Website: crate-barrel
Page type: delivery-shipping
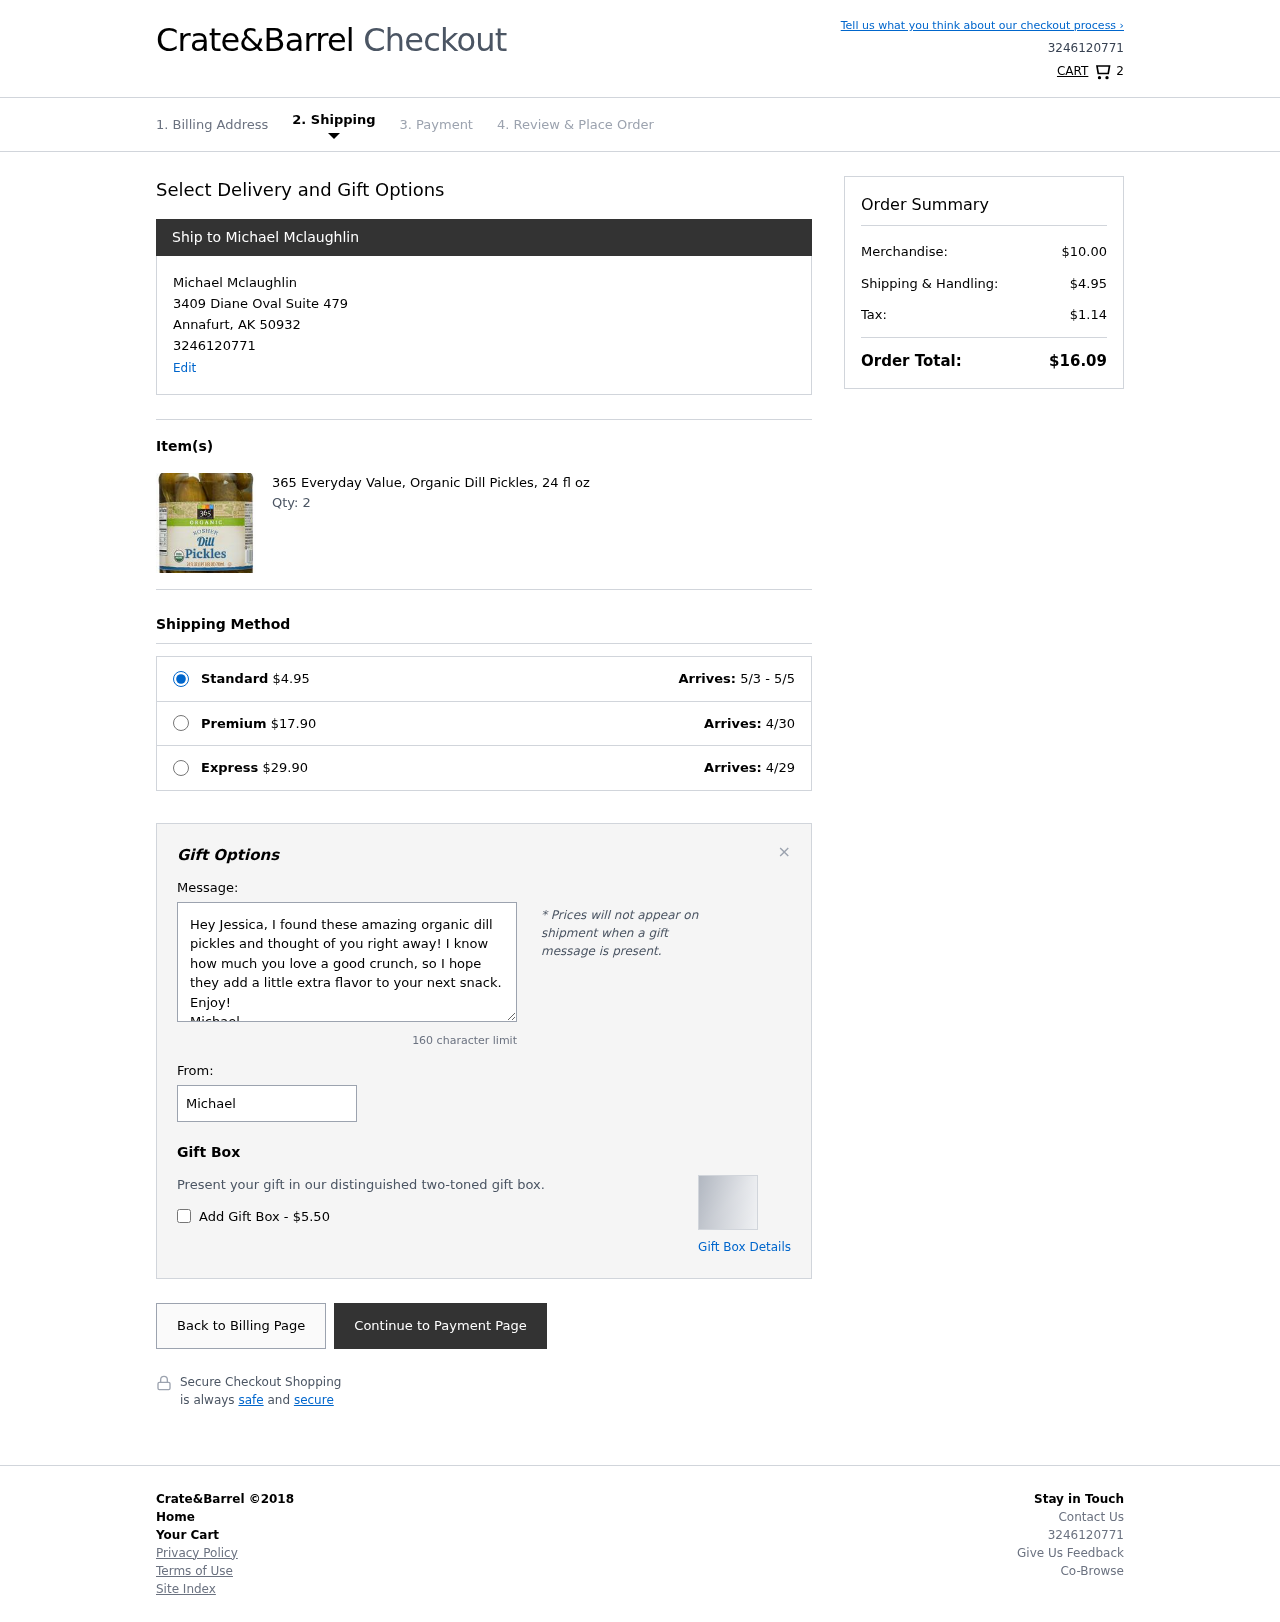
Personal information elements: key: PII_CITY
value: Annafurt
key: PII_FULLNAME
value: Michael Mclaughlin
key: PII_PHONE
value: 3246120771
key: PII_POSTCODE
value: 50932
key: PII_STATE_ABBR
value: AK
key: PII_STREET
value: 3409 Diane Oval Suite 479
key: PII_FIRSTNAME
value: Michael
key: PII_LASTNAME
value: Mclaughlin
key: PII_FULLNAME2
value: Michael Mclaughlin
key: PII_FULLNAME3
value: Michael Mclaughlin
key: PII_FIRSTNAME2
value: Michael
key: PII_FIRSTNAME3
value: Michael
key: PII_LASTNAME2
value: Mclaughlin
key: PII_LASTNAME3
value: Mclaughlin
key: PII_FIRSTNAME_DERIVED
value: Michael
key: PII_LASTNAME_DERIVED
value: Mclaughlin
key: PII_FULLNAME_DERIVED
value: Michael Mclaughlin
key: PII_NAME_FULL_DERIVED
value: Michael Mclaughlin
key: PII_PHONE_LINE
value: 0771
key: PII_PHONE_SUFFIX
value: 0771
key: PII_PHONE2
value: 3246120771
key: PII_PHONE3
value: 3246120771
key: PII_PHONE_NUMERIC
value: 3246120771
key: PII_PHONE2_NUMERIC
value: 3246120771
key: PII_PHONE3_NUMERIC
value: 3246120771
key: PII_PHONE_DIGITS
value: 3246120771
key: PII_PHONE_LAST4
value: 0771
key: PII_GIFT_MESSAGE
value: Hey Jessica, I found these amazing organic dill pickles and thought of you right away! I know how much you love a good crunch, so I hope they add a little extra flavor to your next snack. Enjoy!
Michael
Product elements: key: PRODUCT1_NAME
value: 365 Everyday Value, Organic Dill Pickles, 24 fl oz
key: PRODUCT1_QUANTITY
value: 2
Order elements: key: ORDER_NUM_ITEMS
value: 2
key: ORDER_SHIPPING_COST
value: $4.95
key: ORDER_DELIVERY_DATE
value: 5/3 - 5/5
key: PREMIUM_SHIPPING_COST
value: $17.90
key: PREMIUM_DELIVERY_DATE
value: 4/30
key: EXPRESS_SHIPPING_COST
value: $29.90
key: EXPRESS_DELIVERY_DATE
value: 4/29
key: ORDER_SUBTOTAL
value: $10.00
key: ORDER_SHIPPING_COST2
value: $4.95
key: ORDER_TAX
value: $1.14
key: ORDER_TOTAL
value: $16.09